Question: I need 2 params to controll the view. Something like 'http://localhost:3000/products?display=table&range=month'

So user can select 'view by month/week', or 'display by thumbnail/table'
How can I do something like 'link_to current_url, range: 'month'', so the generated link based on current params? So it can append '&range=month' to 'http://localhost:3000/products?display=thumbnail'.
I may not be quite clear in this description, so if you have any problem, just ask and I'll update.
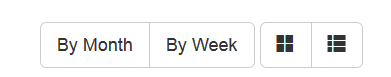
Answer: In one app I added to Application helper followin method
'''
def repeat_current_params
params.except(:controller, :action)
end
'''
Then in view you might call
'link_to 'Name', repeat_current_params.merge(additional_param_key: 'its_value')'